Question: Does anyone know how LinkedIn created this greyed-out help functionality?
I need to do something similar for my iPad app.

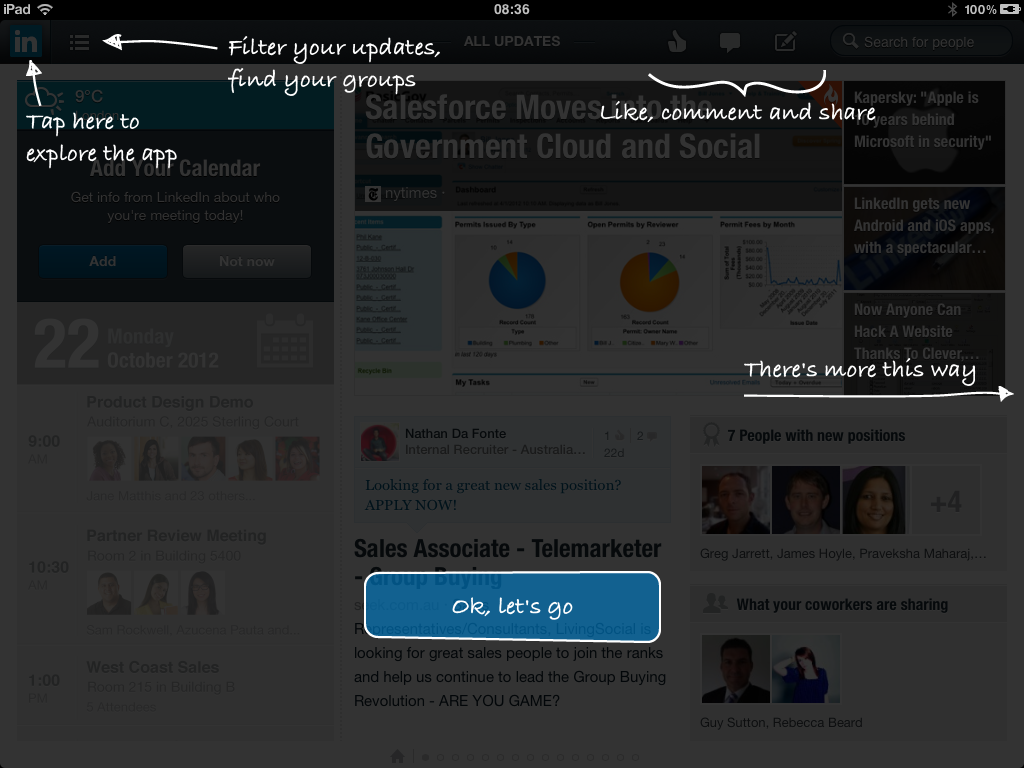
Answer: To create the illustrations per se, you might need help from a designer. However, if you can get by with simple labels and buttons. You can create it easily in the Interface Builder.
In XCode, go to File->New File, in the User Interface part, choose View. Name it and click create.
Open the file by clicking on it in the XCode file list.
To give it that kind of background, open the Attributes Inspector (Menu View->Utilities). There, you will see 'background', choose black. You will also see 'alpha', to give it transparency. Choose the value you like.
Place labels, buttons and images as you wish. And there you are.